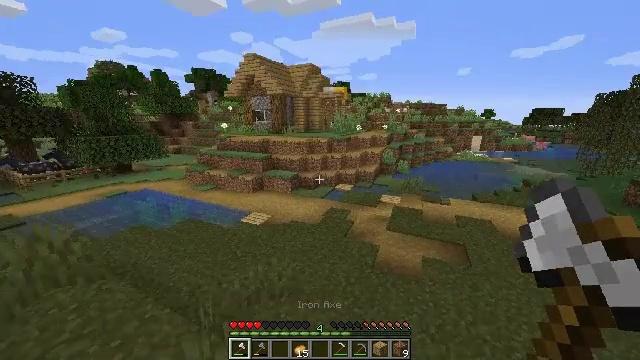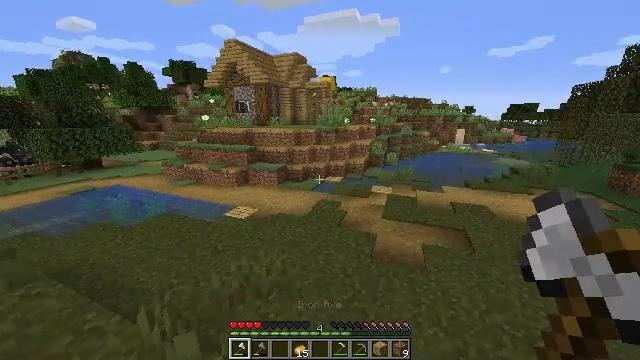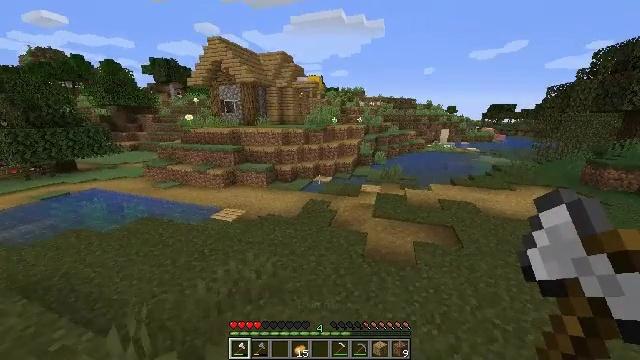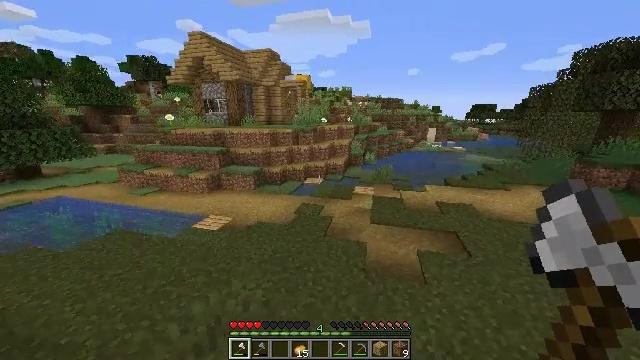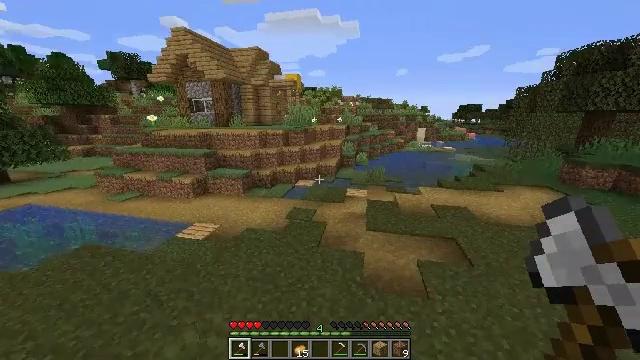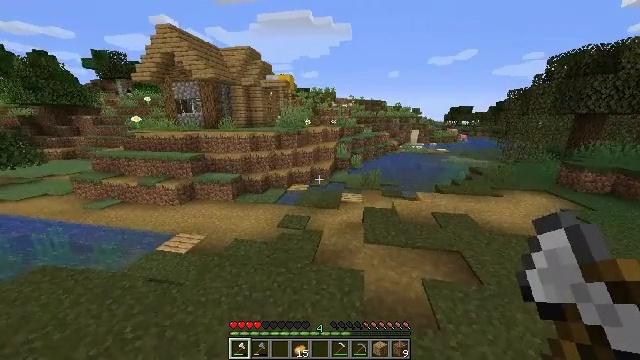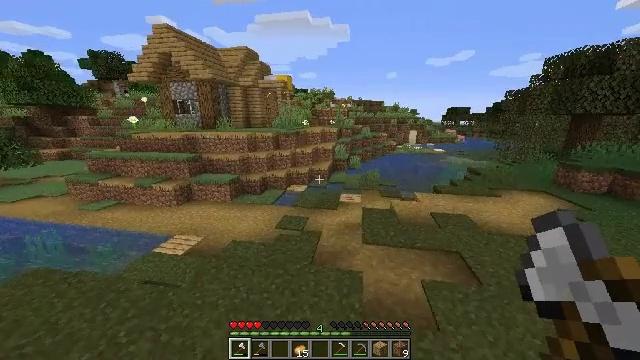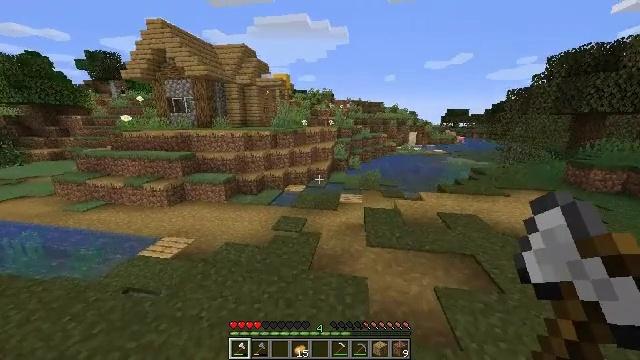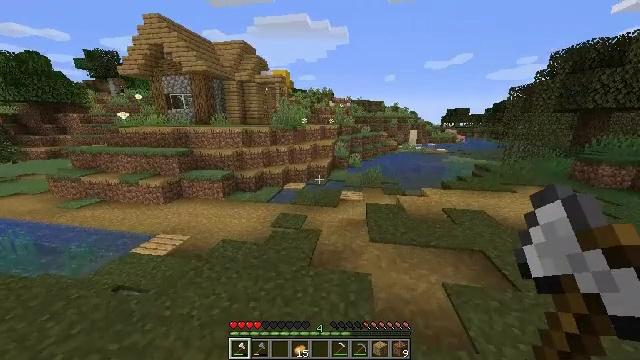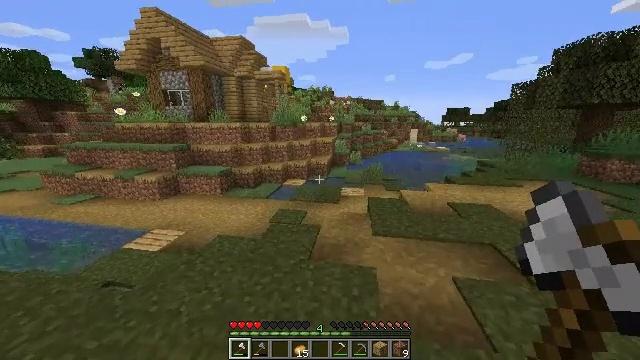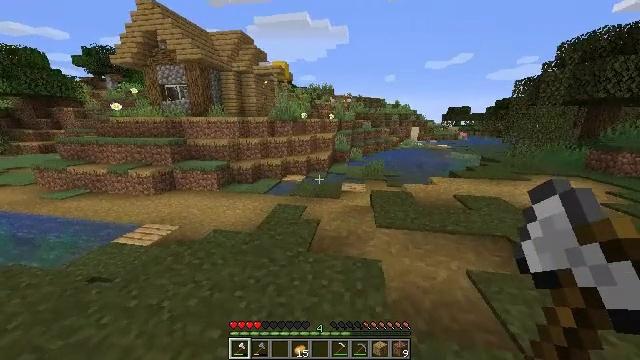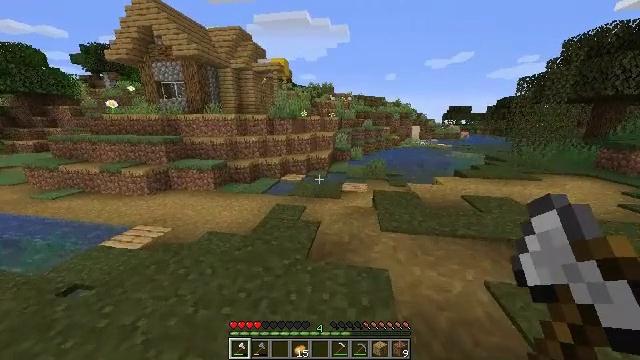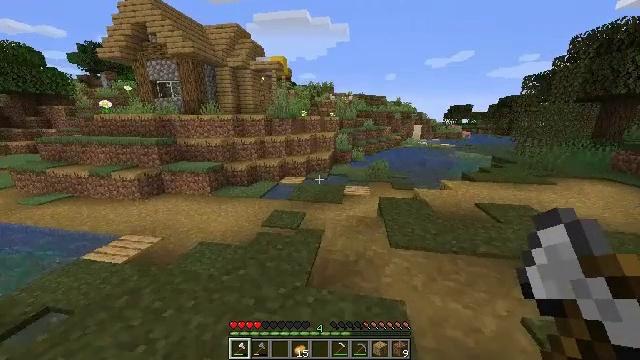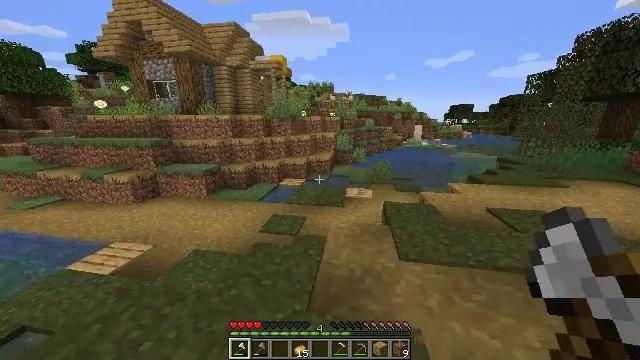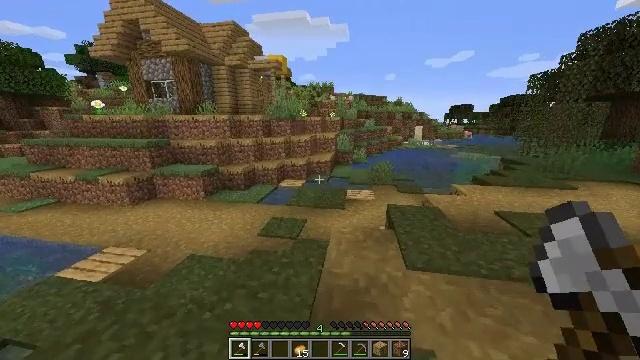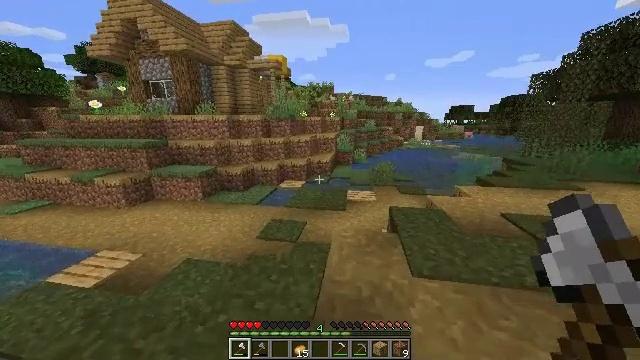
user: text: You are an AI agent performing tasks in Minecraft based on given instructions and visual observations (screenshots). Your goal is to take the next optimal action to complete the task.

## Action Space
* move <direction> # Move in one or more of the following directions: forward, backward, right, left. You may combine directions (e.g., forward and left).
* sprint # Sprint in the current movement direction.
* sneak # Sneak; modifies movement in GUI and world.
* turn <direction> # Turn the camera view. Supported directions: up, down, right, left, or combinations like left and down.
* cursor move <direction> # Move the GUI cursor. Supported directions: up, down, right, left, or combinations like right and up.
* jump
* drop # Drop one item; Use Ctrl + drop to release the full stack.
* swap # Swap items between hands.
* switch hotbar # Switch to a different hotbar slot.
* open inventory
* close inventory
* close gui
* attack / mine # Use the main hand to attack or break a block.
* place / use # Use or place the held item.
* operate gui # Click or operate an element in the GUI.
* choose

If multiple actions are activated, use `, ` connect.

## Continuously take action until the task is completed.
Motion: motion action
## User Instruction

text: Break the bee nest from a tree.
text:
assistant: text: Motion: move forward, sprint, turn right
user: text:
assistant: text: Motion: move forward, sprint, turn right
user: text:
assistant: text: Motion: move forward, sprint, turn right
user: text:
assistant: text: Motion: move forward, sprint, turn right
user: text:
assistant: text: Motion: move forward, sprint, turn right
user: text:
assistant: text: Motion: move forward, sprint
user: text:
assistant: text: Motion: move forward, sprint
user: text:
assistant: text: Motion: move forward, sprint
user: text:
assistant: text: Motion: move forward, sprint
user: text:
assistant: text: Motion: move forward, sprint
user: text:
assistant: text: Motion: move forward, sprint
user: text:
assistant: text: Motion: move forward, sprint
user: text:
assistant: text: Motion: move forward, sprint
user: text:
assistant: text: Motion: move forward, sprint
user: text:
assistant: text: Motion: move forward, sprint
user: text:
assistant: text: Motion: move forward, sprint, turn left
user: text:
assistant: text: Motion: move forward, sprint, turn left
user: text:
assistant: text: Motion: move forward, sprint, turn left
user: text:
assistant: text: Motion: move forward, sprint, turn left
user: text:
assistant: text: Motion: move forward, sprint
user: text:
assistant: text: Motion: move forward, sprint, turn left
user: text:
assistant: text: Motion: move forward, sprint, turn left
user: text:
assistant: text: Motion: move forward, sprint, turn left
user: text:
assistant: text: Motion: move forward, sprint
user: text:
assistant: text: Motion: move forward, sprint
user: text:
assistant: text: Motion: move forward, sprint
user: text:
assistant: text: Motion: move forward, sprint
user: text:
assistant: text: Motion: move forward, sprint
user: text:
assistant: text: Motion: move forward, sprint
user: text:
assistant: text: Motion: move forward, sprint, turn up